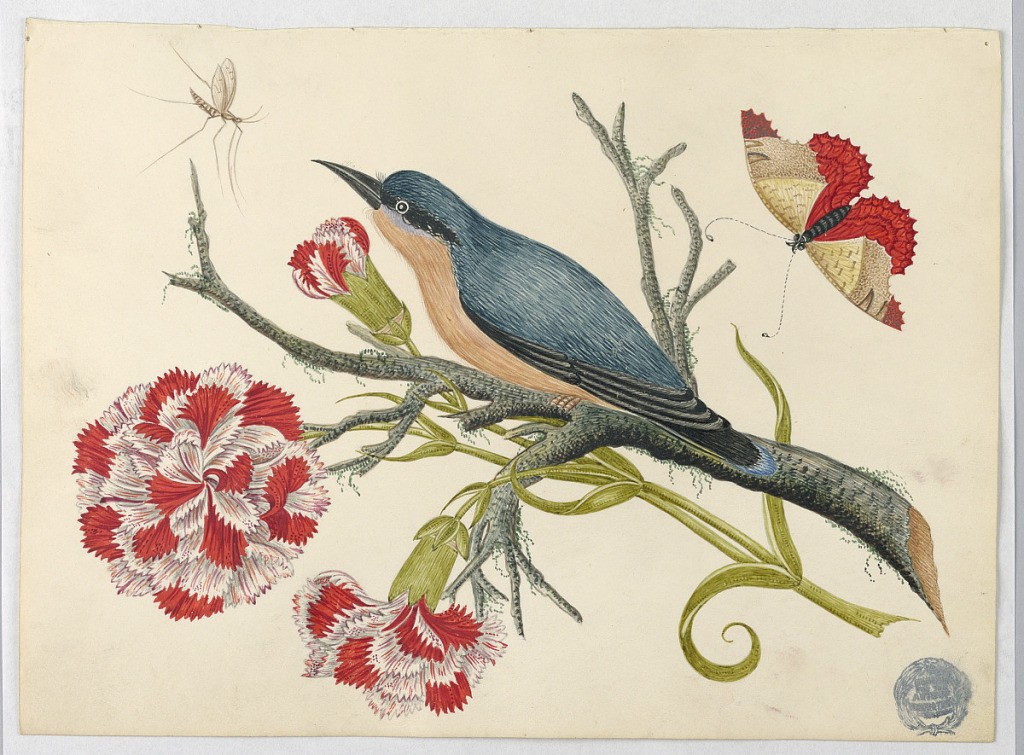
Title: Blue Bird on Branch with Carnations and Insects
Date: ca. 1800–1830
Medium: Pen and ink, graphite on coated wove paper
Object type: Drawing
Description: Blue Bird on Branch with Carnations and Insects